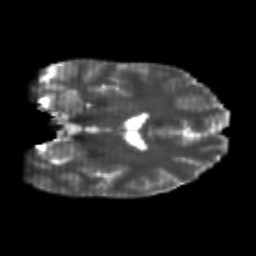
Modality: T2w
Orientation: coronal
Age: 24
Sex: male
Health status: healthy
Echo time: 0.074 s